Interaction volume radius: 5 \u00c5
Interaction volume height: 35 \u00c5
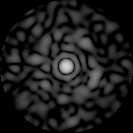
Disorder parameter: 0.824